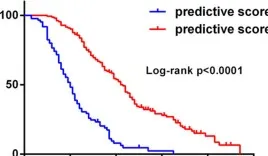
(B) Survival analysis for patients with predictive score <= 14 vs. Predictive score > 14. NI, neurophysiological index.
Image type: pathology (immunostaining)